Interaction volume radius: 5 \u00c5
Interaction volume height: 40 \u00c5
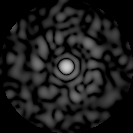
Disorder parameter: 0.8293